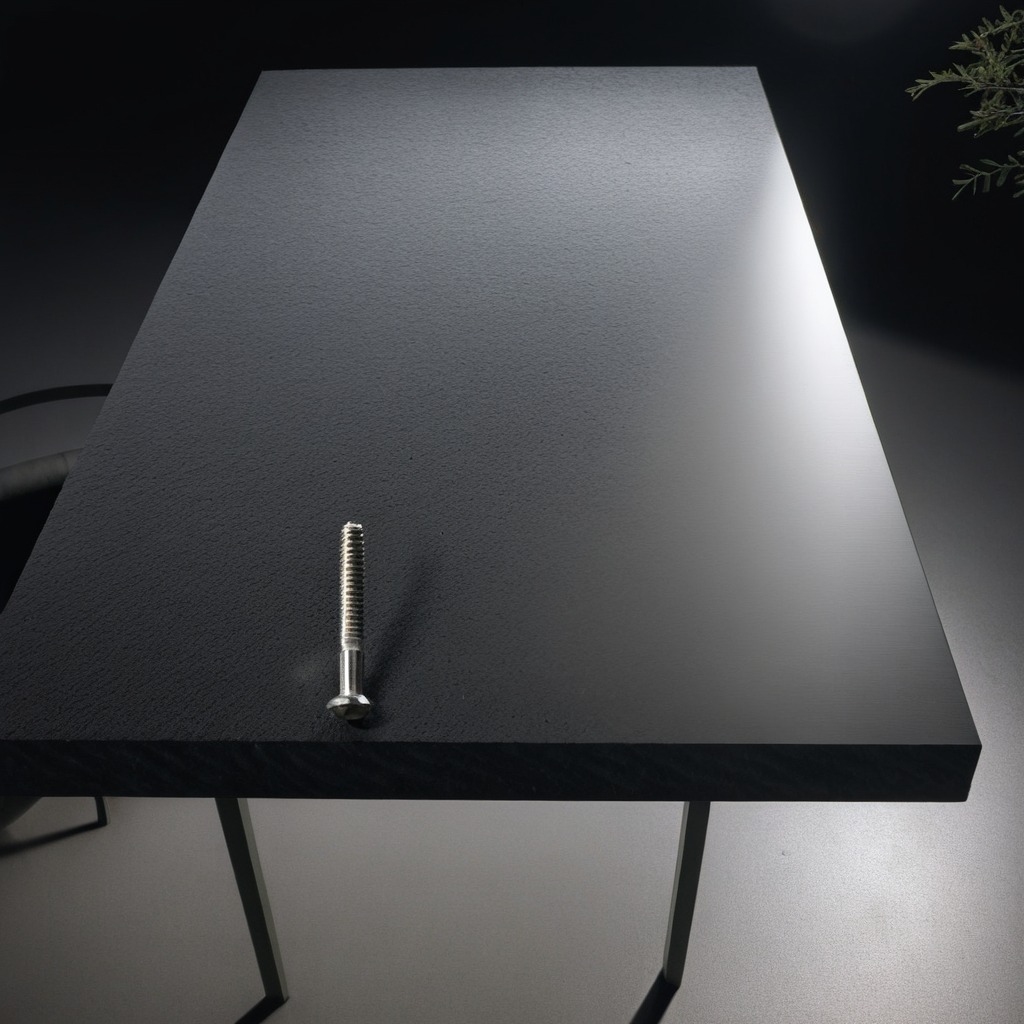
A metal screw lies on a clean granite table inside a workshop at night dim ambient light soft shadows worn but